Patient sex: F
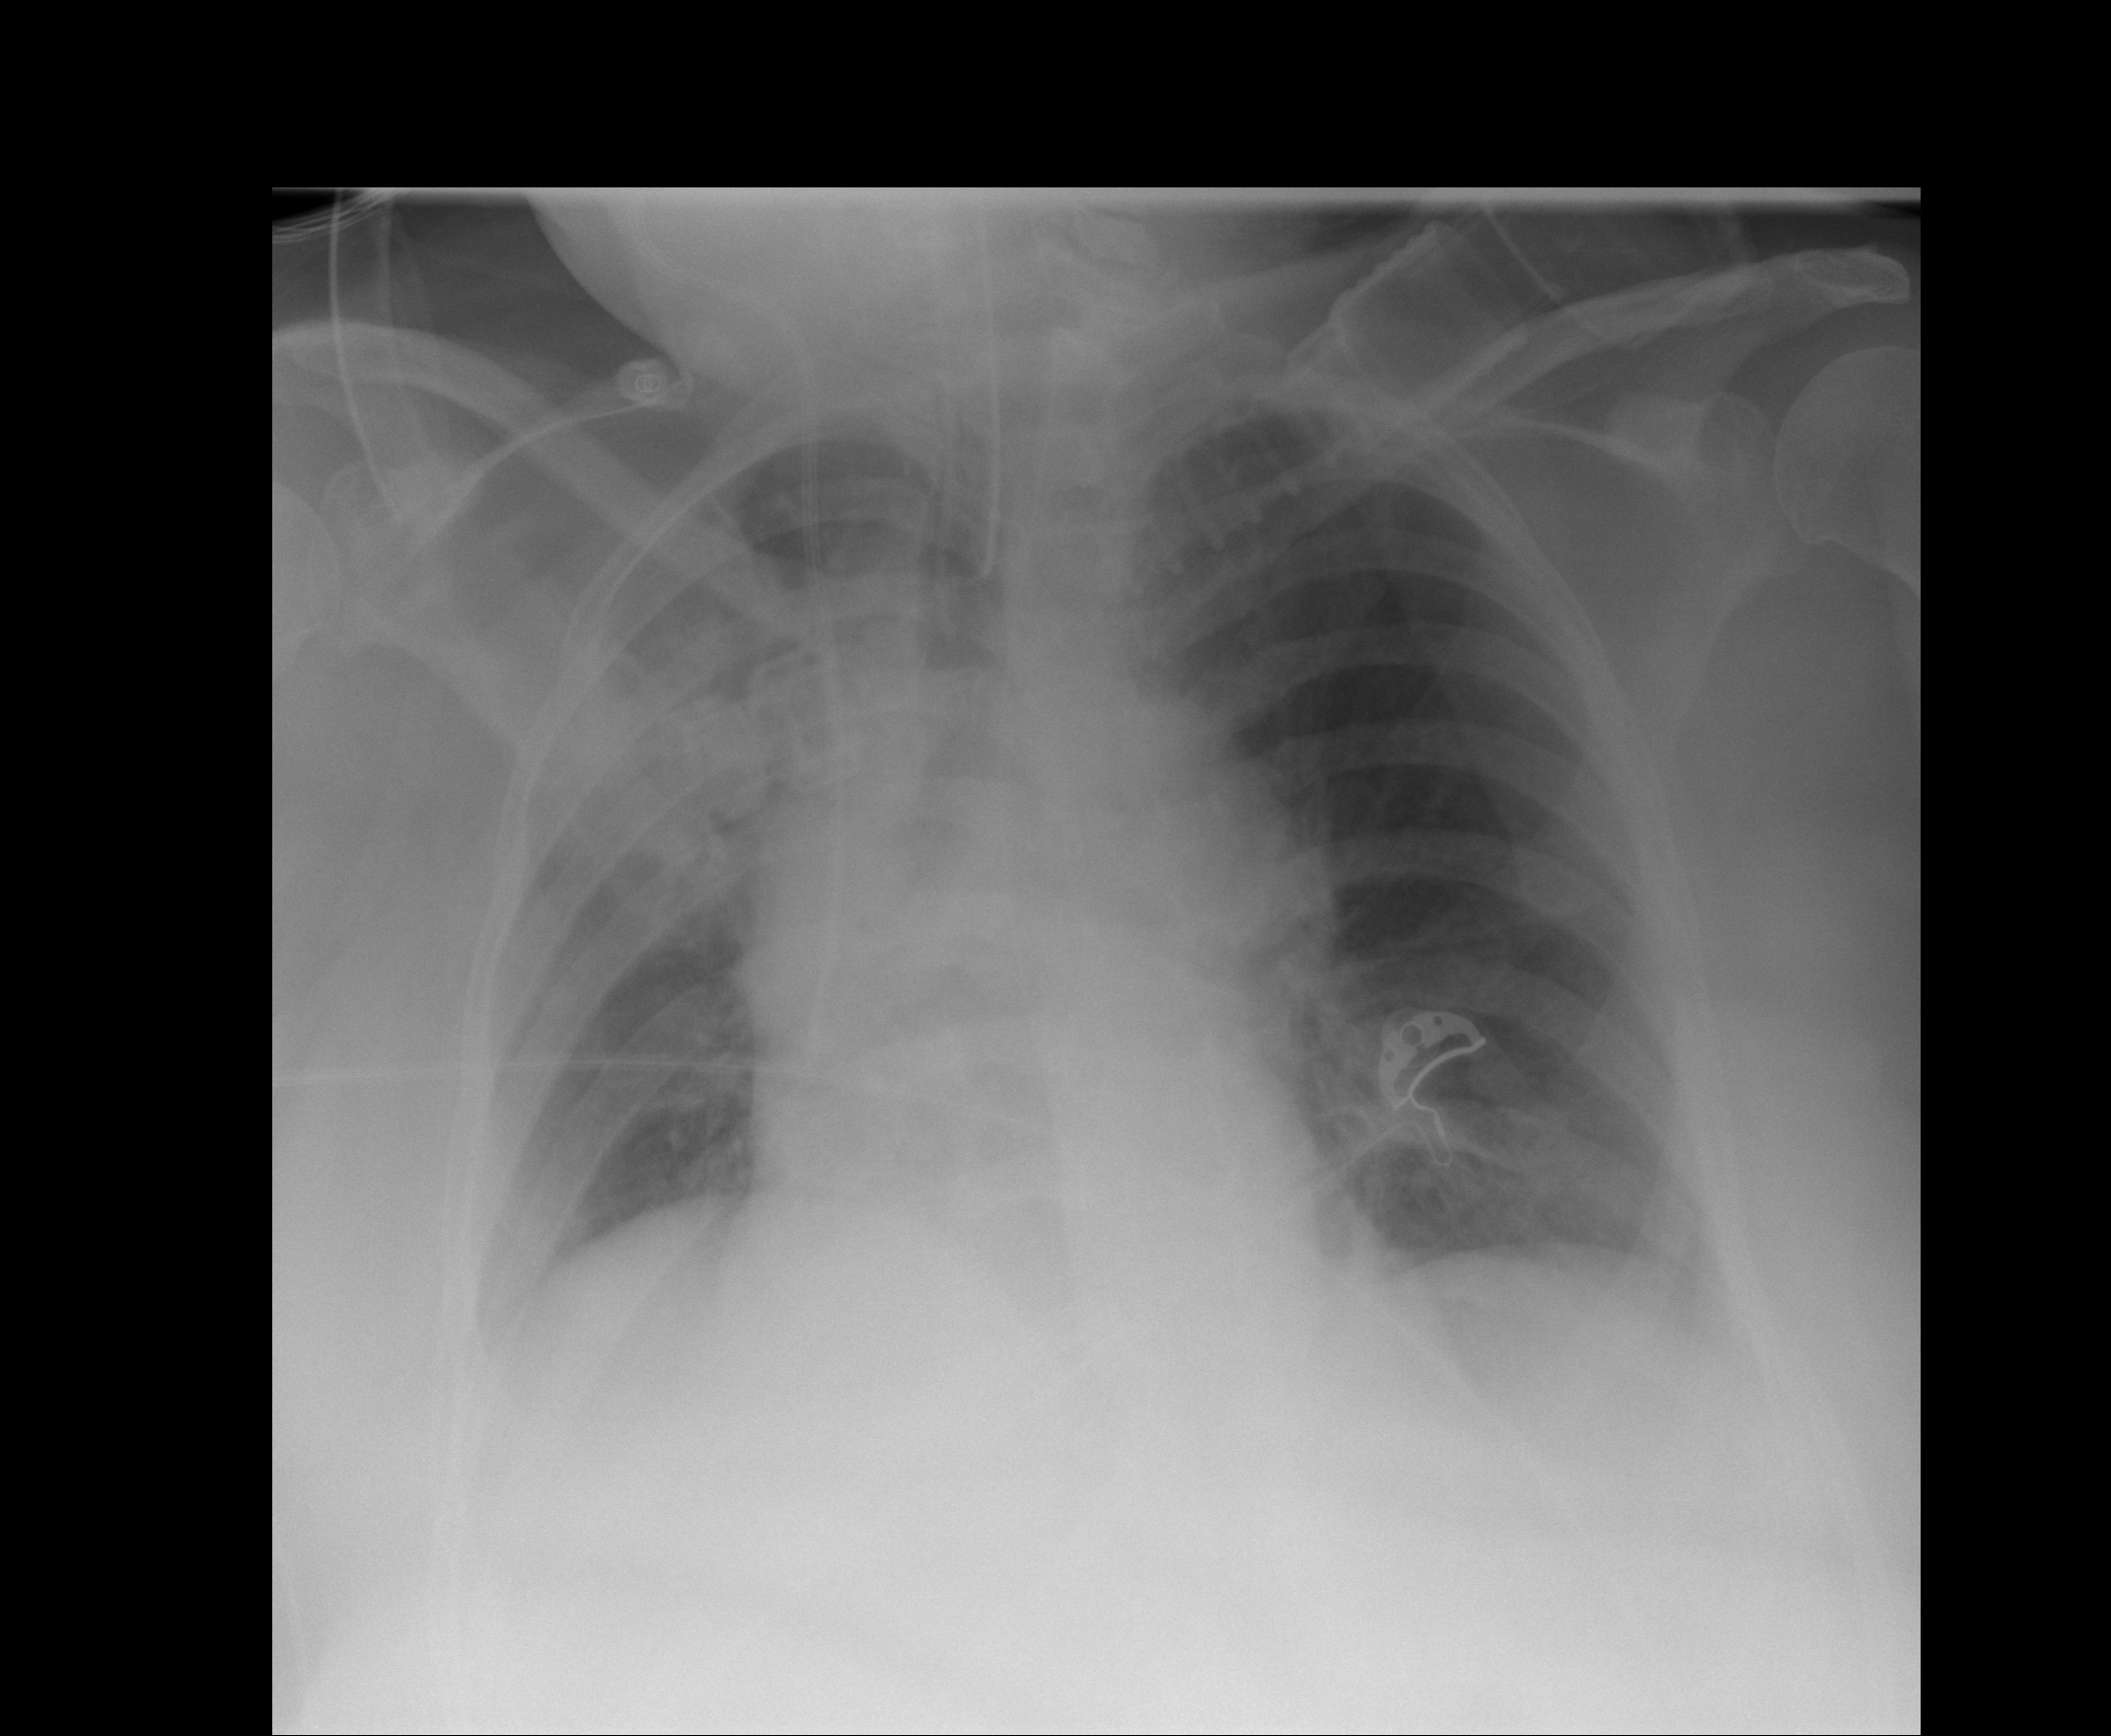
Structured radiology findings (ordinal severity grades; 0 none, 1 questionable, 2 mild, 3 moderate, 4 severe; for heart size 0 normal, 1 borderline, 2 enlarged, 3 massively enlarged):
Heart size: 0
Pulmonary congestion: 1
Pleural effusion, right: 1
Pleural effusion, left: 1
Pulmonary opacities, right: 3
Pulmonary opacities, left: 0
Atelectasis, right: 1
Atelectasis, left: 1